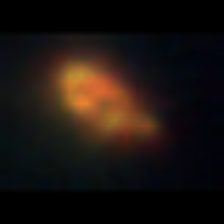
Taxon: Unknown_phyto
Group: Unknown